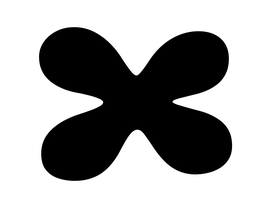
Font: Gluten_ExtraBold